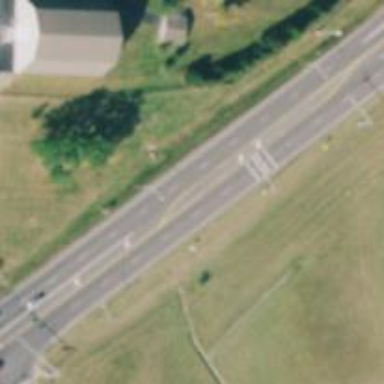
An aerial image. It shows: Tertiary road.